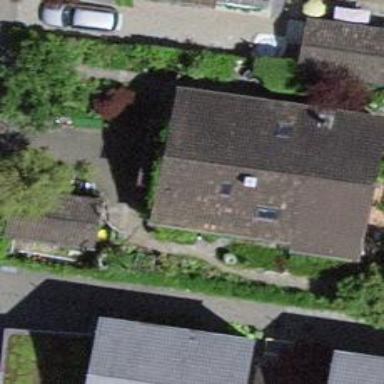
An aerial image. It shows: Detached building.